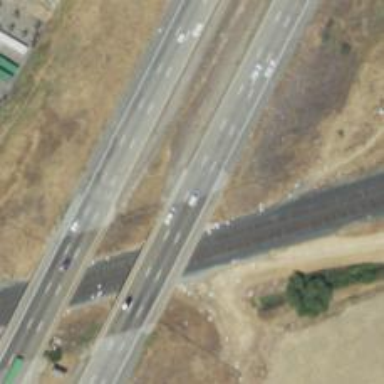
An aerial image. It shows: Bridge over motorway.